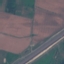
Land use / land cover class: Highway